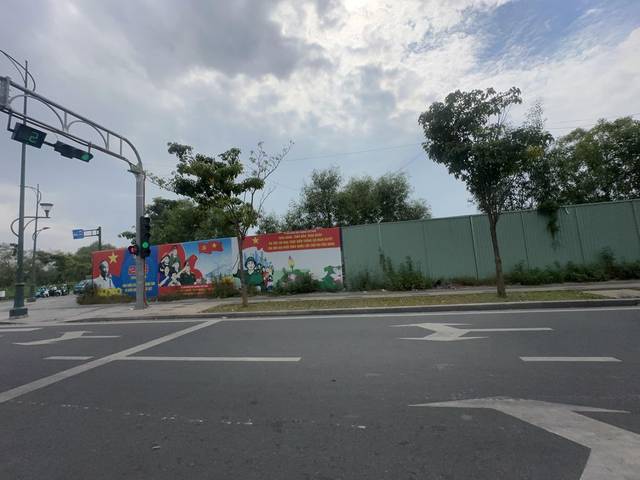
Region: Vietnam
Coordinates: 10.776, 106.717